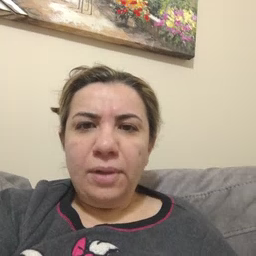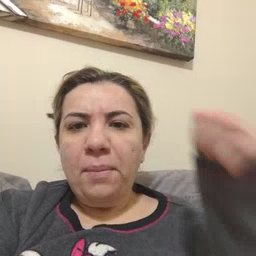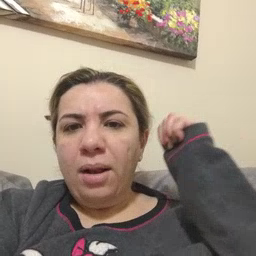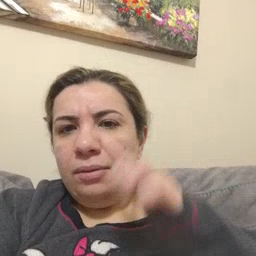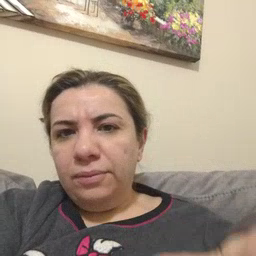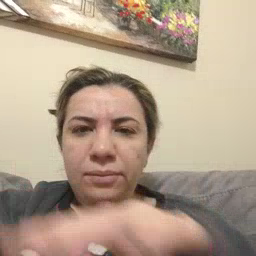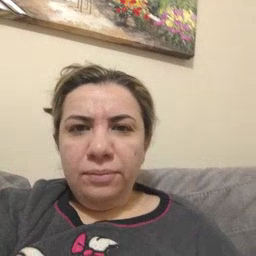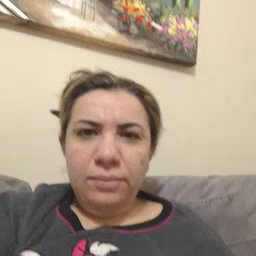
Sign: backyard